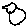
Label: bird